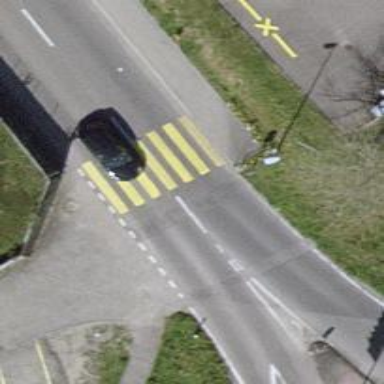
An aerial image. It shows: Uncontrolled zebra crossing on the road.